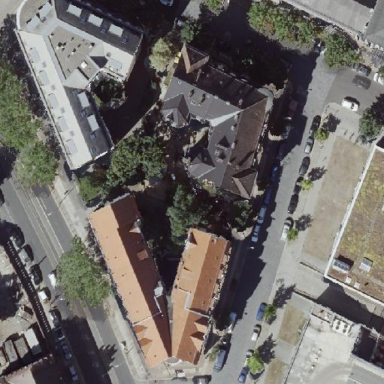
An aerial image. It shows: Gambrel-roofed building with apartments.